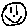
Label: smiley face